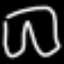
Label: pants